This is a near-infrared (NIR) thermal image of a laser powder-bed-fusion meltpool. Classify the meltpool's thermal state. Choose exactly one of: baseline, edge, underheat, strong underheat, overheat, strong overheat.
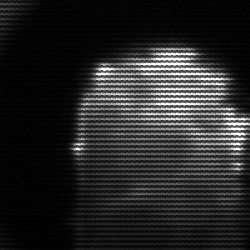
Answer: baseline